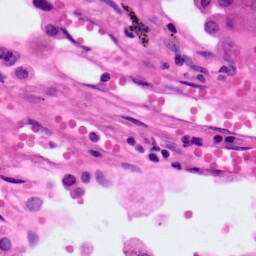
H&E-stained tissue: Lung